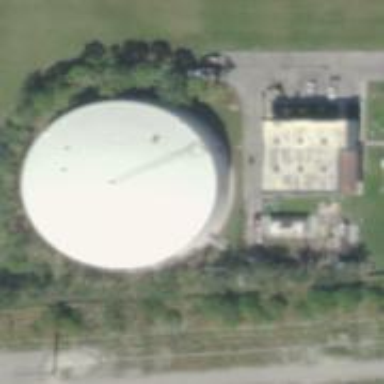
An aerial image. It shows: Storage tank that is man-made.